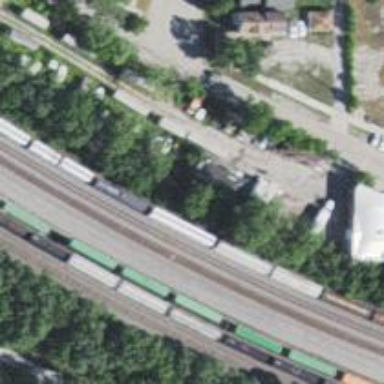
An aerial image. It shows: Railway siding for service.